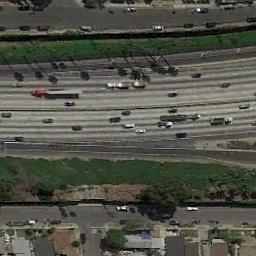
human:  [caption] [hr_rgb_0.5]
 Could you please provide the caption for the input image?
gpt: There is a big white truck on the highway on the right .

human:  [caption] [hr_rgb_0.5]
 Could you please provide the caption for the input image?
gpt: There are many buildings and roads and green plants on both sides of the freeway, And there are many cars on the freeway .

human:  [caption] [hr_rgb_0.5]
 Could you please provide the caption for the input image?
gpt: The freeway is next to some houses with many cars .

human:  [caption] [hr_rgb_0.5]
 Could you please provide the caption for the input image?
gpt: Some straight freeways go through the block and some cars are driving on freeways .

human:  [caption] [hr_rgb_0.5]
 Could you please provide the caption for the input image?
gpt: There are green belts along the freeway with many cars .